Question: How can I avoid the Help page showing both versions of my method?

As you can see, I've set up a custom route for '/api/property/search/{finnId}', but I don't want the one using query parameters to show up in the Help page. Any way to get around this? I'm using the built in Help page from the ASP.NET Fall 2012 BUILD preview.
Btw, don't worry about the fact that it says 'POST', I've since switched it to 'GET', but I get the same results.
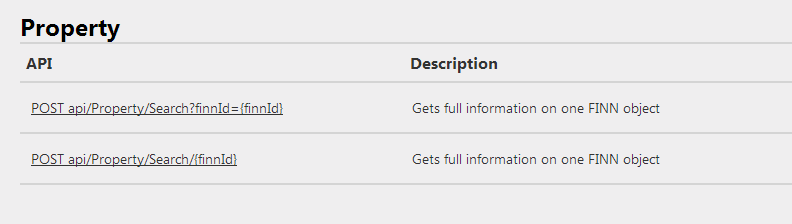
Answer: If you're simply looking to hide this route in the Help page and not actually disable it in the app, you could always tweak the logic in the display template.
You could modify the "" file by adding logic to look at each api that's going to be rendered and decide whether or not you want to include it based on the presence of a query string in the URL.
Still, the important thing to note is that this does not disable the route. You're just hiding it on this Help page. If you want to disable the route, I think you'll need to define your own custom routes.